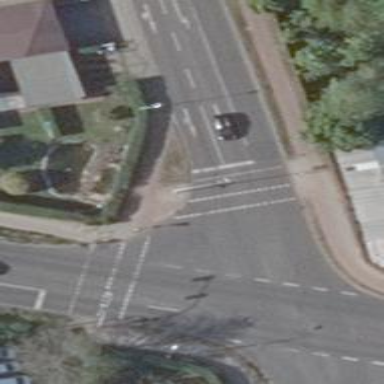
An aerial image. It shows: Road crossing with traffic signals.